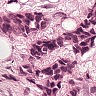
Metastatic tissue present: yes